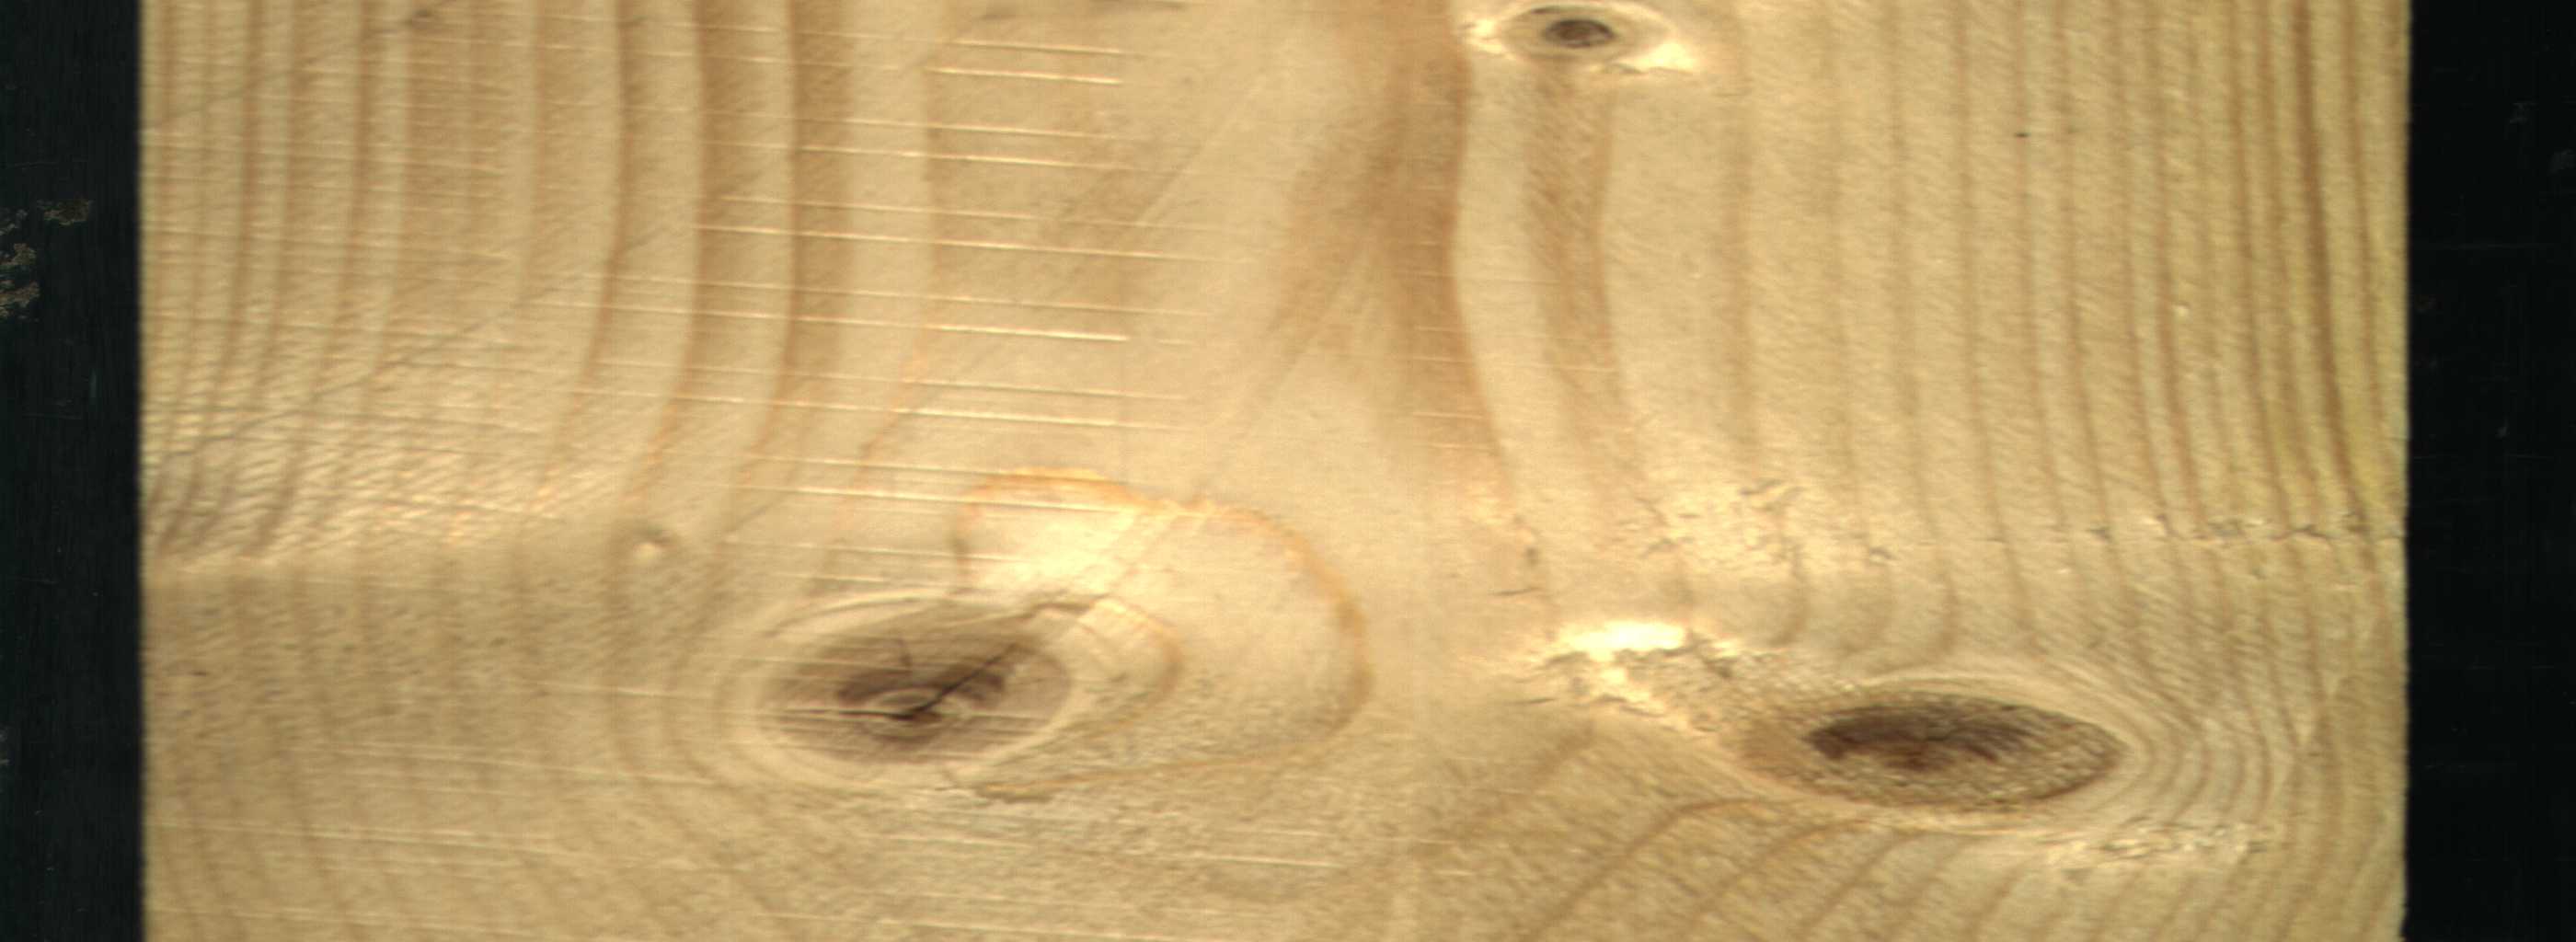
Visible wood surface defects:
knot_with_crack
Live_Knot
Live_Knot